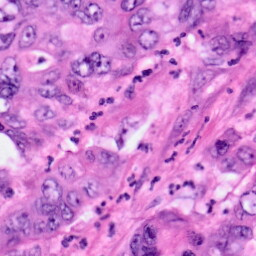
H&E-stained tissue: Pancreatic